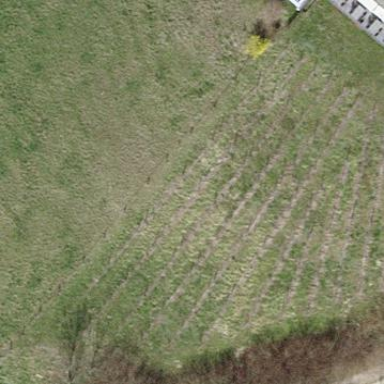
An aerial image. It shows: Vineyard.